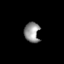
Tissue: skin
Cell type: Epithelial cells
Senescence score: 0.2821
Nuclear area (px): 300
Mean DAPI intensity: 145.17